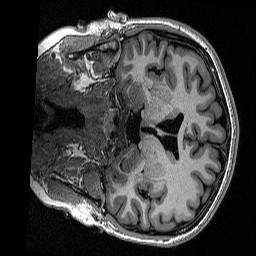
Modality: T1w
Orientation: coronal
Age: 22
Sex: female
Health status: healthy
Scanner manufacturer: siemens
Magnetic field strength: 1.5 T
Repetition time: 2.73 s
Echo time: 0.00357 s